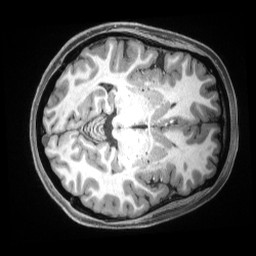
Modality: T1w
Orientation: axial
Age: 19
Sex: female
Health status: ill
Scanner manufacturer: siemens
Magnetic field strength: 3 T
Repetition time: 2.5 s
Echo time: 0.00181 s